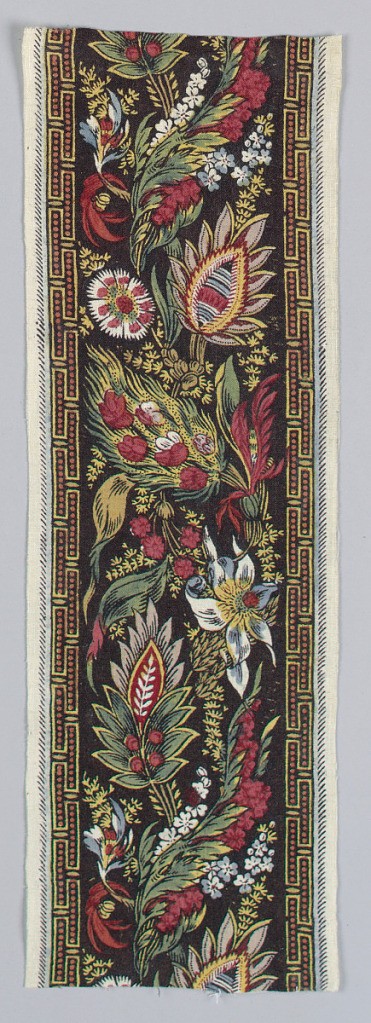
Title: Border
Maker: Oberkampf & Cie., Jouy-en-Josas, France, 1759–1815
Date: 1790–99
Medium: cotton Technique: madder colors (reds, purple and black) block printed, yellow and blue applied by brush on plain weave foundation
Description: Twisting curve of elaborate floral shapes.